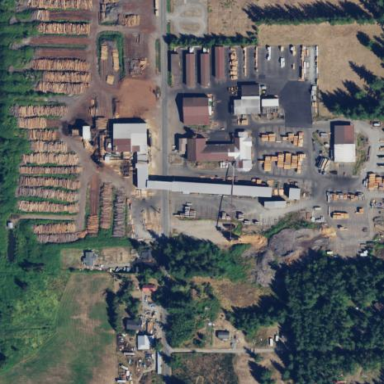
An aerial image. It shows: Industrial area primarily used for wood processing.